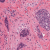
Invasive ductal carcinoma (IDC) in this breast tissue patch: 1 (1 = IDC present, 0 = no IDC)